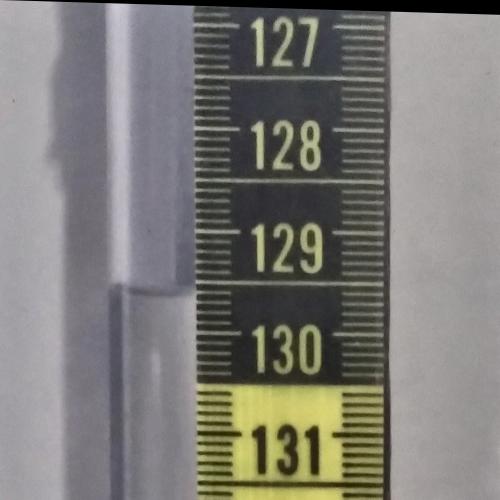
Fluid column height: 129.6 cm